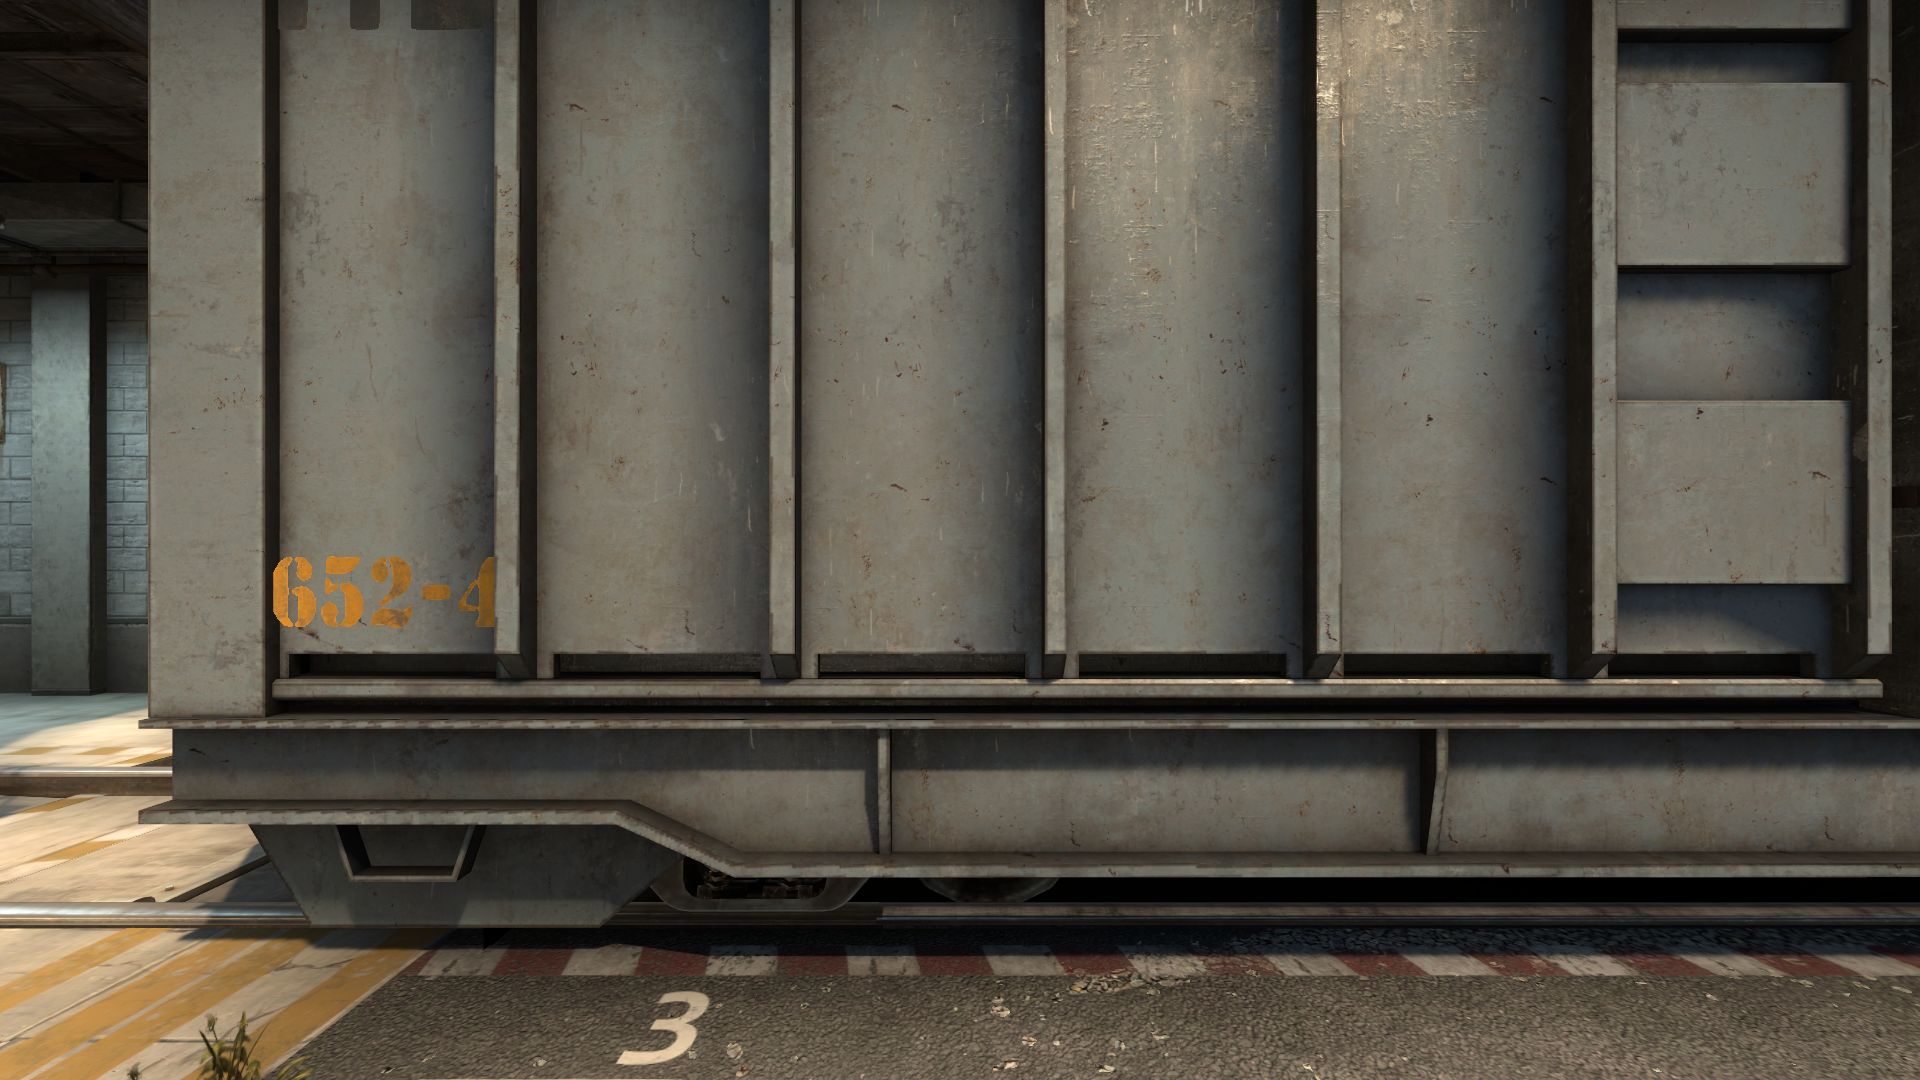
Map: de_train